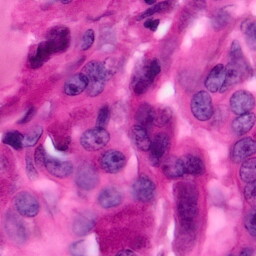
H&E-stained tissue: Pancreatic